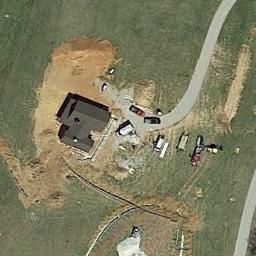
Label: sparse_residential